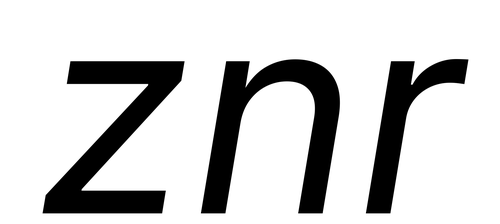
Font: Inter-Italic_Italic